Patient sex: M
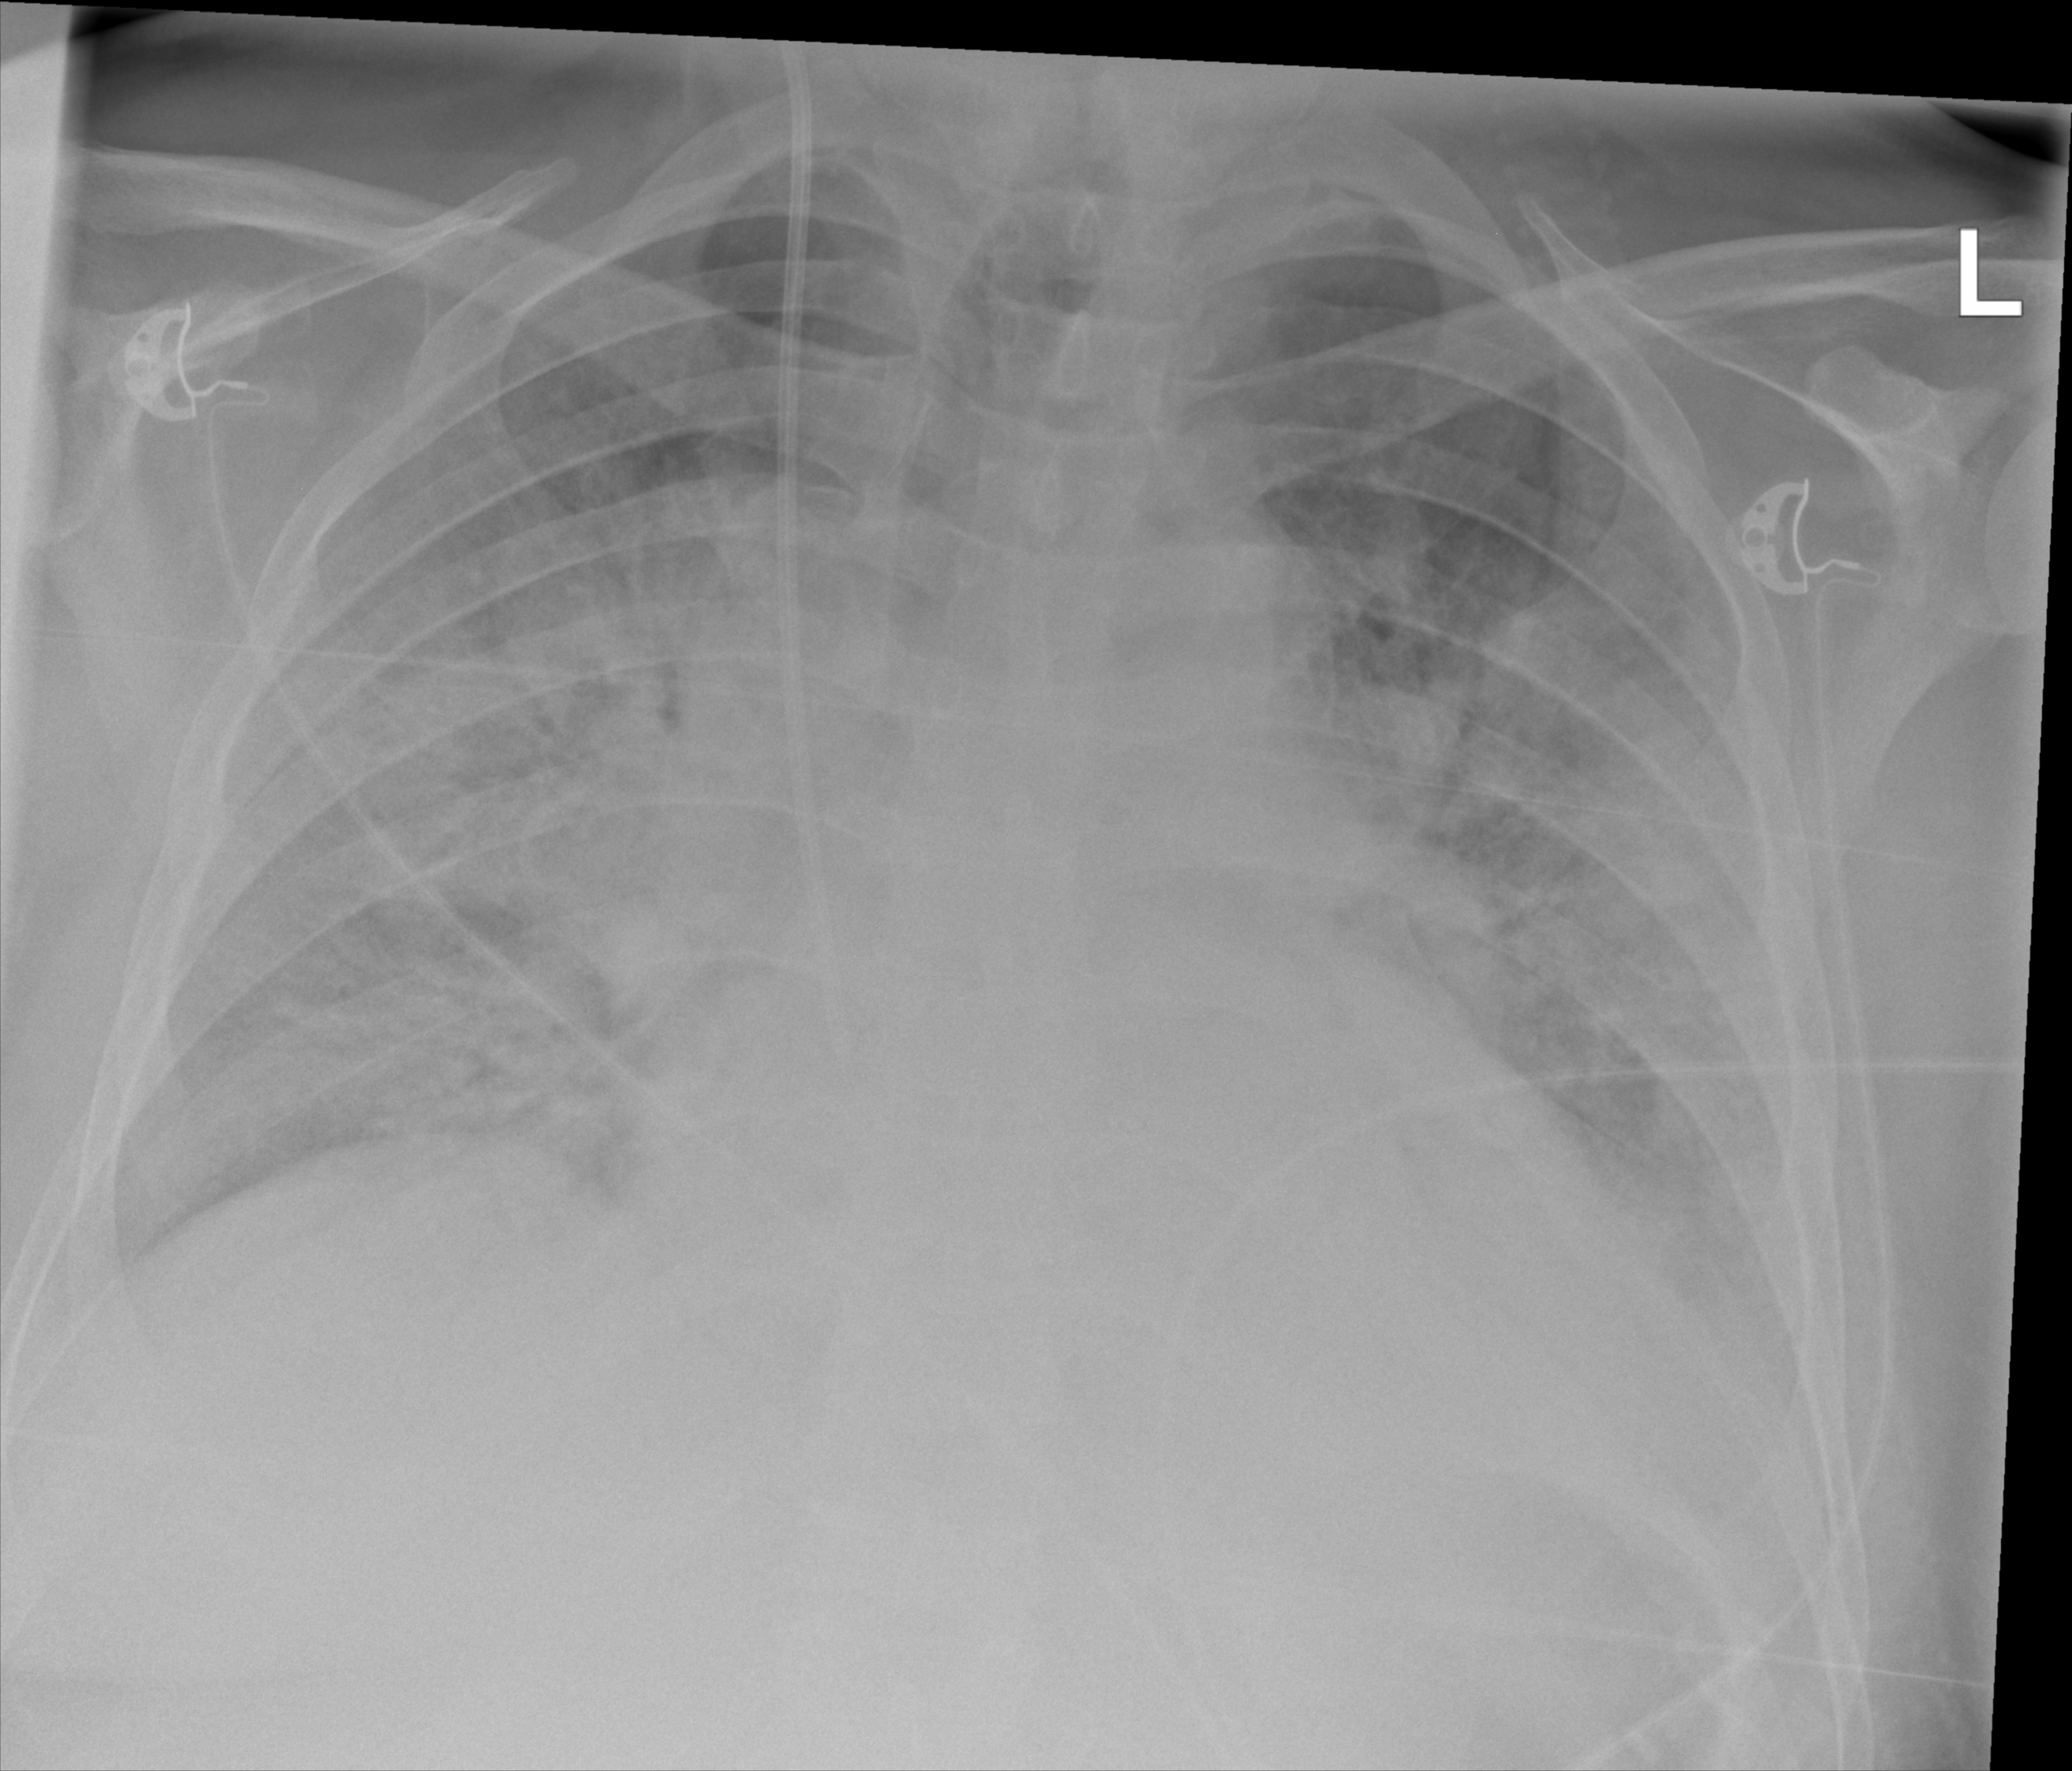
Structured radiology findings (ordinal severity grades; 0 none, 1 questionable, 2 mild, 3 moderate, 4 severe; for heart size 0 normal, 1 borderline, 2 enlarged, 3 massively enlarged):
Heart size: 2
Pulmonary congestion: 0
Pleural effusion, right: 2
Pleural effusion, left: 3
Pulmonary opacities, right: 4
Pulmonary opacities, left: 3
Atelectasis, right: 3
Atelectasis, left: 3